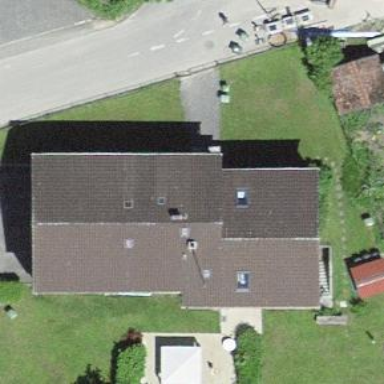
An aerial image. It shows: Residential building.